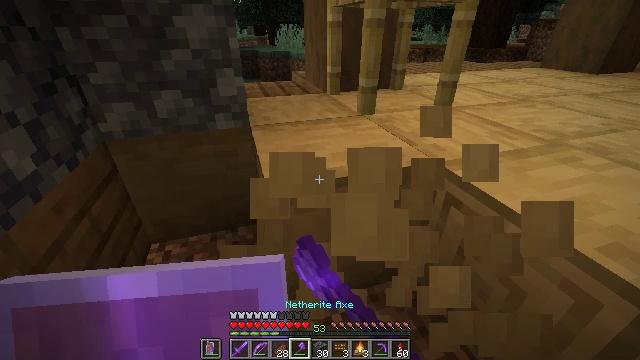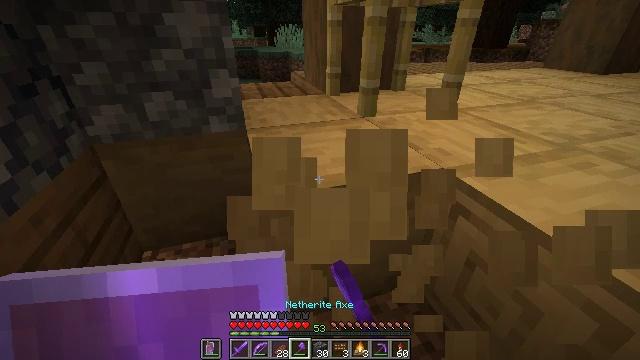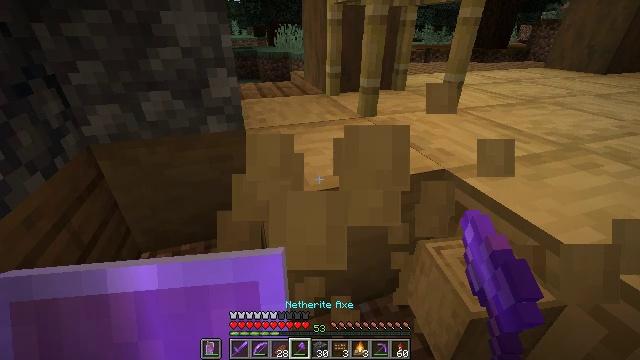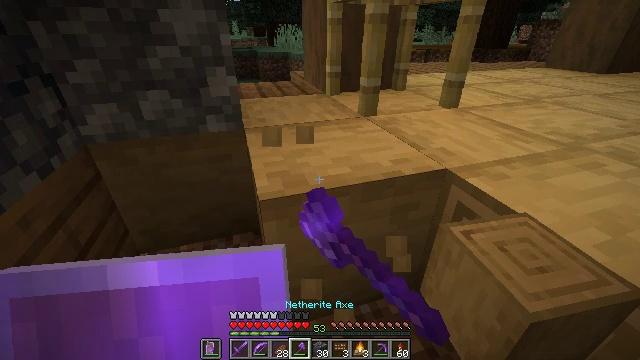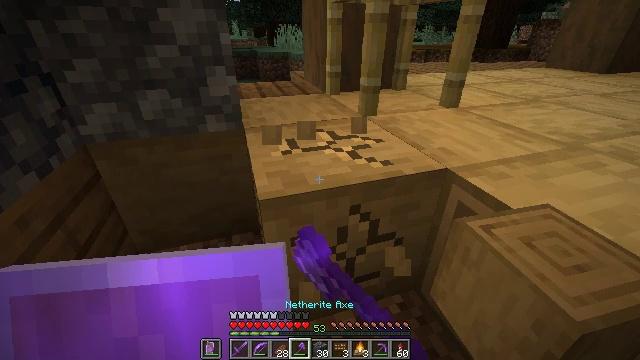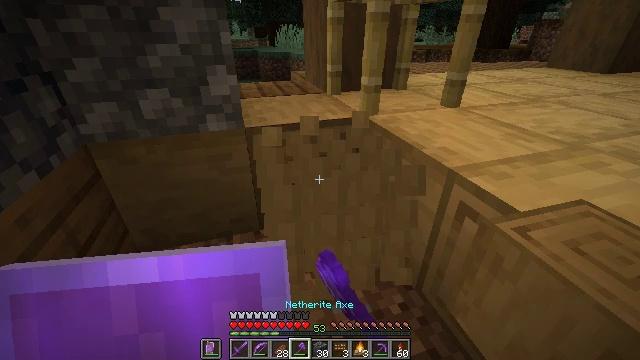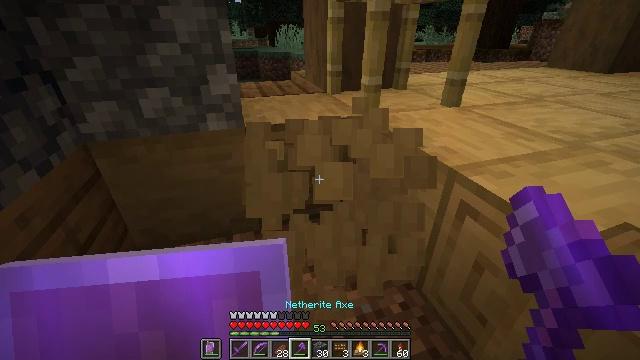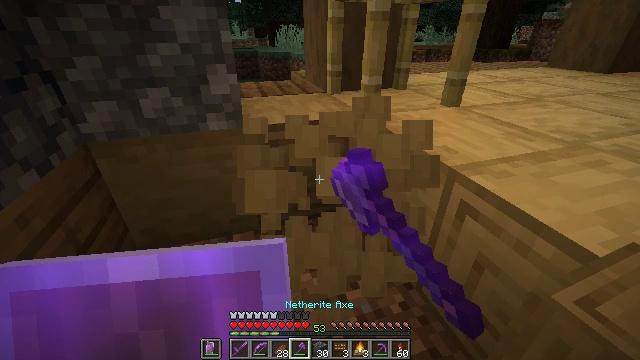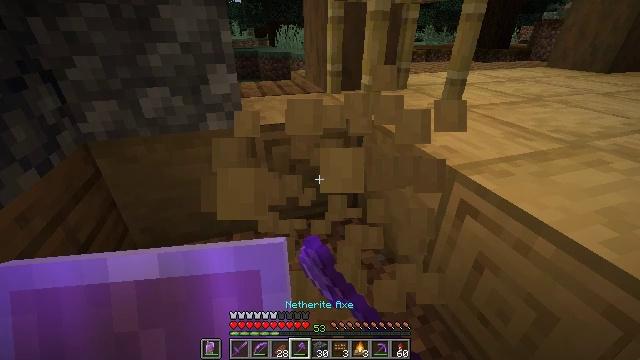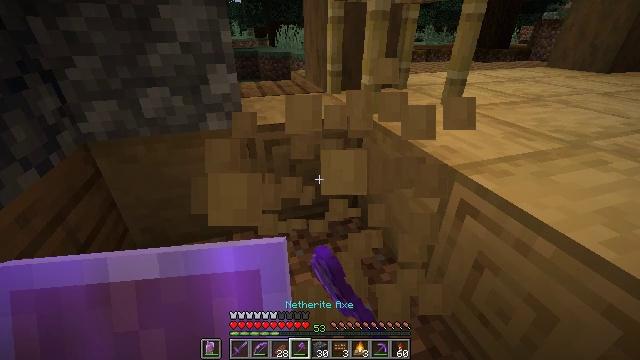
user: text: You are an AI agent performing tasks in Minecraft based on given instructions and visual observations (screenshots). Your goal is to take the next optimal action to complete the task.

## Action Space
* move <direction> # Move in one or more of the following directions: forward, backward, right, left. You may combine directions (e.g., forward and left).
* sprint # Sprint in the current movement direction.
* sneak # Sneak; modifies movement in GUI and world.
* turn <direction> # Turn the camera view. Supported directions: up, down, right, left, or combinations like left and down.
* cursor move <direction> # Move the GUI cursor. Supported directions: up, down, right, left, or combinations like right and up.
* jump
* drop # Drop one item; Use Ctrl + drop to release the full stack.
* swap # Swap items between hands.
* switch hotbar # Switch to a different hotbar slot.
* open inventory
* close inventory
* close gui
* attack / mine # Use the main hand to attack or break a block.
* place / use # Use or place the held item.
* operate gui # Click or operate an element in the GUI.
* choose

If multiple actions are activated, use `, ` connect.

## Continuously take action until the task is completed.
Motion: motion action
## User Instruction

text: Chop down the stripped oak log.
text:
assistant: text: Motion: attack / mine
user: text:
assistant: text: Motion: attack / mine
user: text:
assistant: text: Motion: attack / mine
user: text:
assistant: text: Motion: attack / mine
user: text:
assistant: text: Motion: attack / mine
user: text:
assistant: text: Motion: attack / mine
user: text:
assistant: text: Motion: attack / mine
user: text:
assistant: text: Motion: attack / mine
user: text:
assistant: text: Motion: no_op
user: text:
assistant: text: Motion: no_op